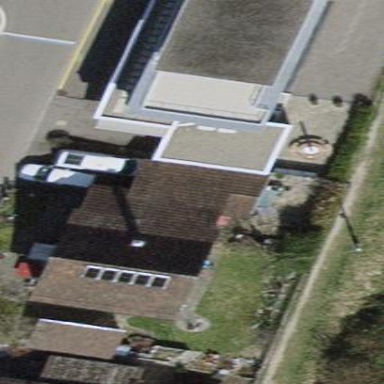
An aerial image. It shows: Building with tiled roof.